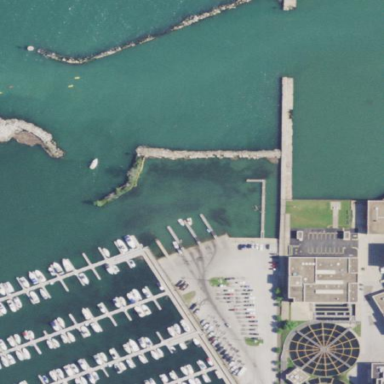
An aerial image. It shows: Breakwater structure.